Question: I have been looking for an solution for structuring my MVC5 project, but have not found anything yet.
What i look for is. I have an Main Website, which off-course has it's own Views, Scripts and Controllers, but what is special is that i like to have sub Website projects which add an menu point in the main page, but the sub website also contains it's own Views, scripts and Controllers( I have tried to draw a picture of what i'm talking about ).
The point of this is to have an structured in a easy way. But also to reuse the same views in a framework way.
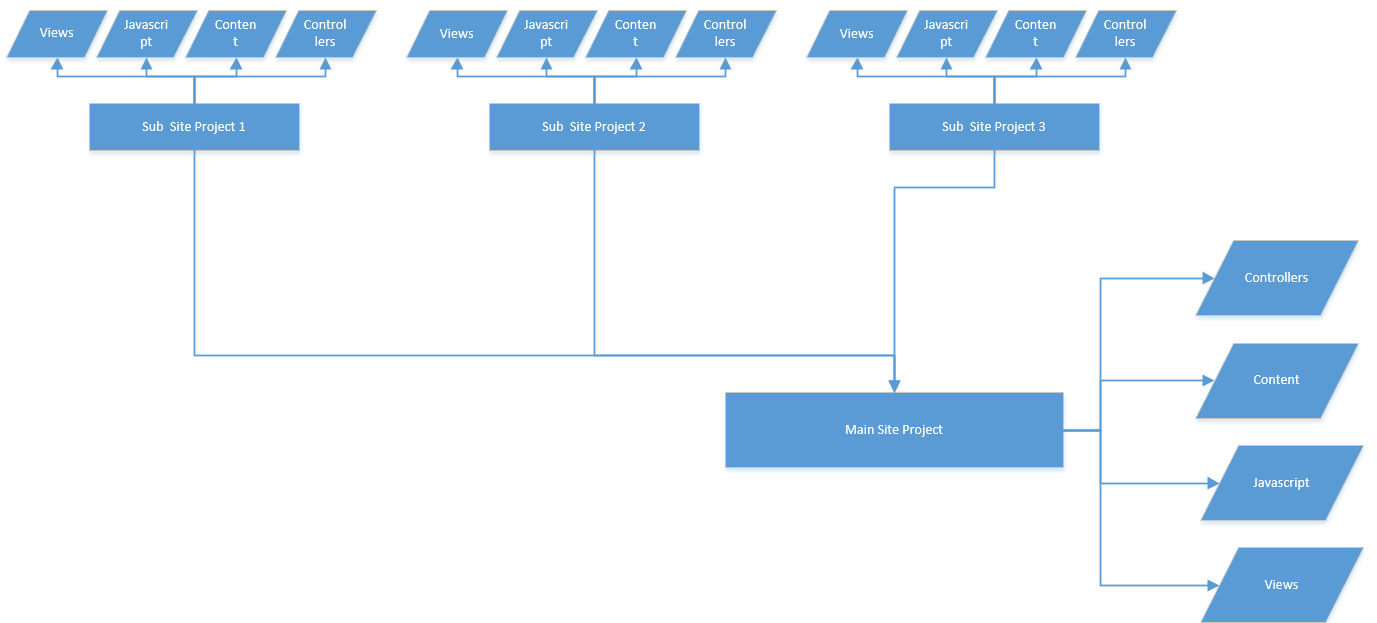
Answer: You should be able to define an area in another project, found an article that explains in detail how it is done in MVC3, it should not be very different in later versions since areas and routing haven't changed a lot.
<URL>
Update: you do not actually need to set up the project in the Areas folder, but you need to copy all content like views and scripts/css into there before being able to use it in the main application.
If you want these sites to actually be separate websites but only look similar, then that is what you'd need to set up. You'd probably want to decide on a single-sign-on scheme for that.